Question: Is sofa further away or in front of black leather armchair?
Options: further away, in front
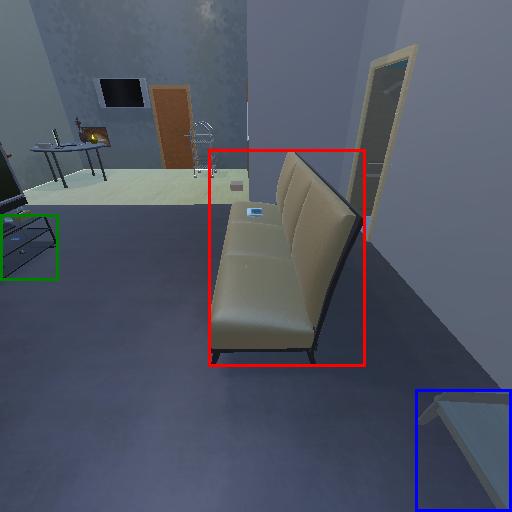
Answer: further away